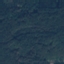
Land use / land cover class: Forest